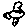
Label: bird